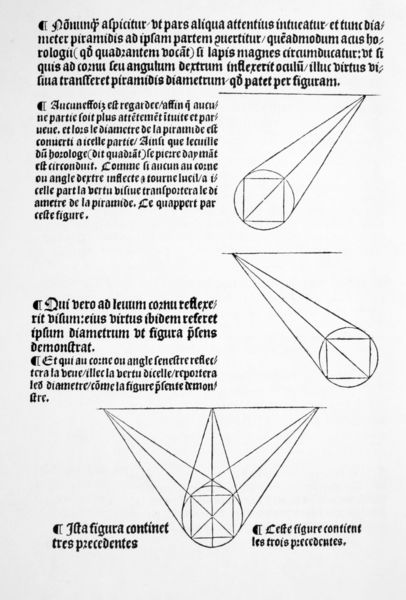
Titel: Illustration aus: "De Artificiali Perspectiva"
Künstler: Viator
Standort: New York
Institution: Pierpont Morgan Library
Schlagwörter: blau, körper, weiß, dreieck, gelb, grün, licht, orange, schwarz, skizze, zeichen, zeichnung, rot, zylinder, horizont, figur, drei, blatt, renaissance, kreis, rund, schrift, bilder, perspektive, formen, grafik, lila, violett, linien, figuren, französisch, symmetrie, inschrift, lichteinfall, striche, penis, buch, rechteck, kegel, strahlen, linie, violette, form, druck, seite, illustration, text, strich, erkenntnis, manifest, strahl, kreise, beschriftung, entwurf, schema, buchdruck, buchseite, geometrisch, fluchtpunkt, mittelalter, konstruktion, reflektion, schwaru, plan, absätze, zeilen, basis, dürer, absatz, pyramide, forschung, dreiecke, entwicklung, fraktur, geometrie, quadrat, viereck, abbildung, längs, beschreibung, bcuh, abbildungen, traktat, zeichnungen, winkel, latein, leonardo da vinci, geometrische formen, lateinisch, messungen, berechnung, maße, abmessung, mathematik, erläuterungen, schirft, theorie, messung, linse, blöcke, albrecht, albrecht dürer, geteilt, majuskel, veranschaulichung, lehrbuch, reflektor, isometrie, quadratur, formeln, physik, zeichungen, optik, kunstdruck, konus, syterlin, anschauung, anweisung, buchdruch, lichtfarben, matematik, materiealfarben, reale farben, veröffentlichen, üerspektive, illustation, t, mantega, geometrire, kub, volum, geomethry, proyektion